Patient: sex M, age 69
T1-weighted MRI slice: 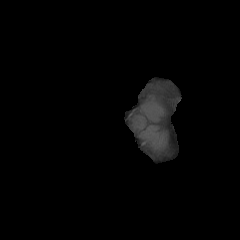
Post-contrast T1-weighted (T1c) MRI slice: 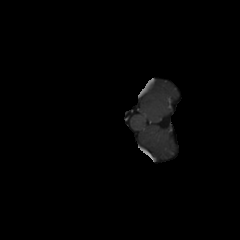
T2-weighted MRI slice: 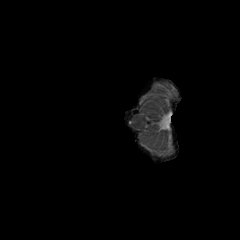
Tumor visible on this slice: no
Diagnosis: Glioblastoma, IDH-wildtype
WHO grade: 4